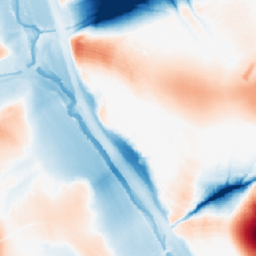
Category: morphological
Decomposition family: morphological
Decomposition parameters: operation: average
size: 50
Upsampling method: area
Upsampling parameters: scale: 4
Upsampling scale: 4